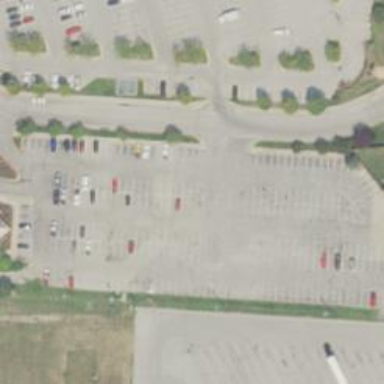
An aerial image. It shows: Parking area with surface.